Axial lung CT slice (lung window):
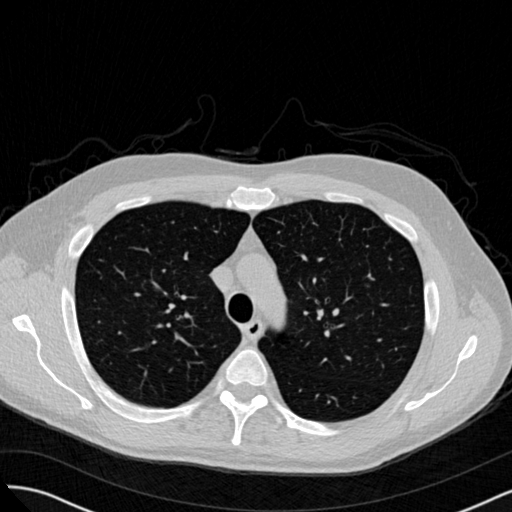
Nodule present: no